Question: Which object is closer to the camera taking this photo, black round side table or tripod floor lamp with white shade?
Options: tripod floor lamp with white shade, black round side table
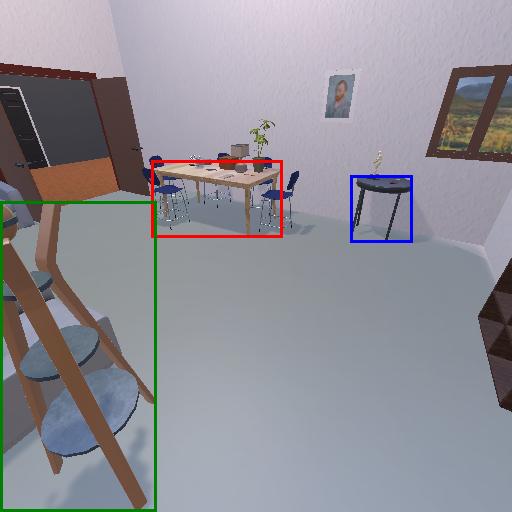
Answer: tripod floor lamp with white shade